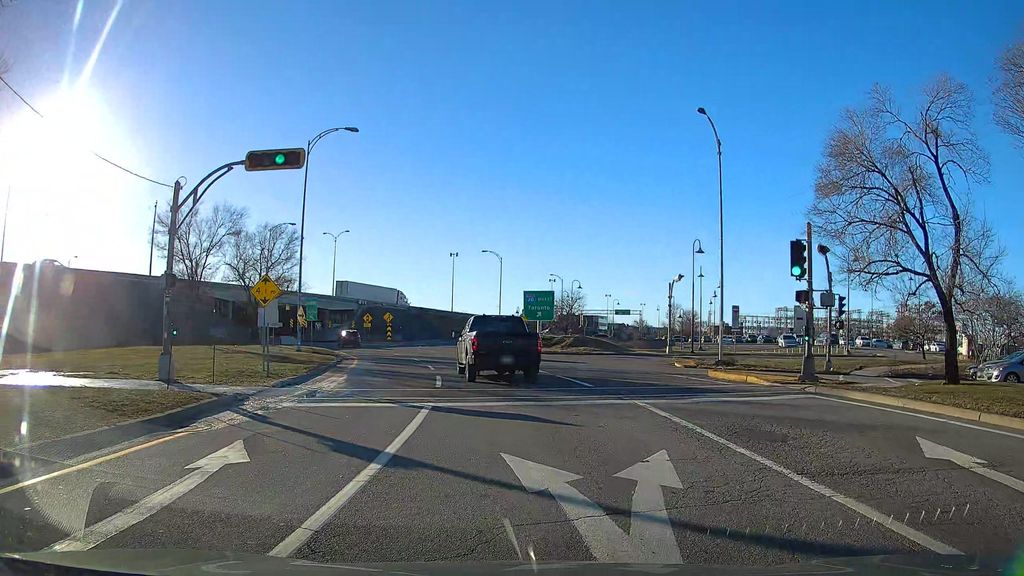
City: montreal